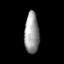
Tissue: prostate
Cell type: T cells
Senescence score: 0.2885
Nuclear area (px): 587
Mean DAPI intensity: 152.114